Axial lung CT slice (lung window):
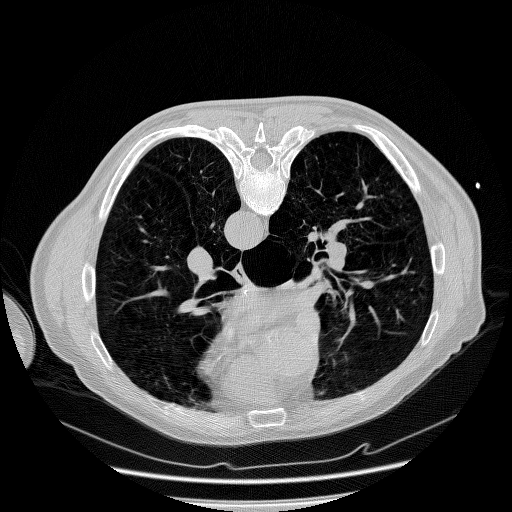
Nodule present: no